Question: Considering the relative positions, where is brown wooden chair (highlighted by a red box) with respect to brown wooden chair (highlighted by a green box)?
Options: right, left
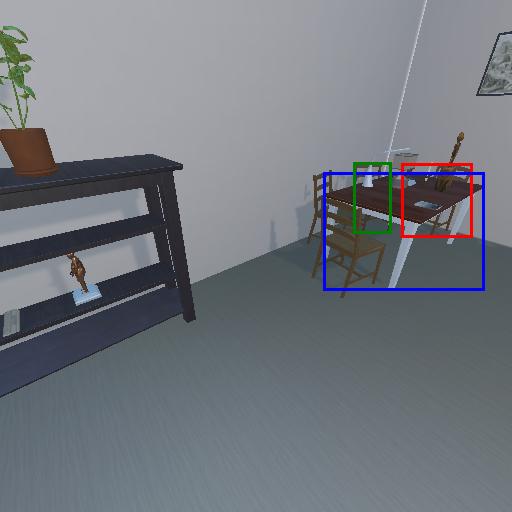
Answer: right